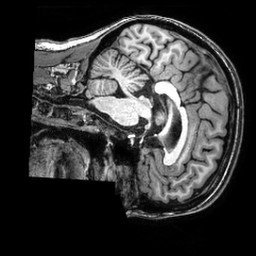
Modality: T1w
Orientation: sagittal
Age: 50
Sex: female
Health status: healthy